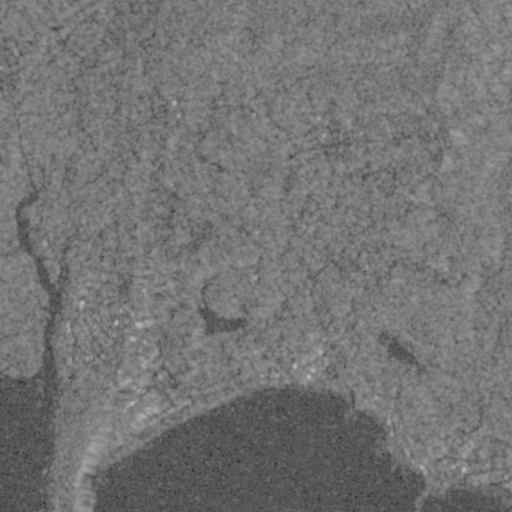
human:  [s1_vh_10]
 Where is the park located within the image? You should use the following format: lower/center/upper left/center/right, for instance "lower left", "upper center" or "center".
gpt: The park is located in the lower center of the image.
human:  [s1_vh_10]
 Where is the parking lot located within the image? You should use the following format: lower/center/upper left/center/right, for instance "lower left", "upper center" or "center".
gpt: The parking lot is located in the lower left of the image.
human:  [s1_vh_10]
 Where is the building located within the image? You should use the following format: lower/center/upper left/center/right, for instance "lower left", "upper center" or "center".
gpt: There is no building in the image.

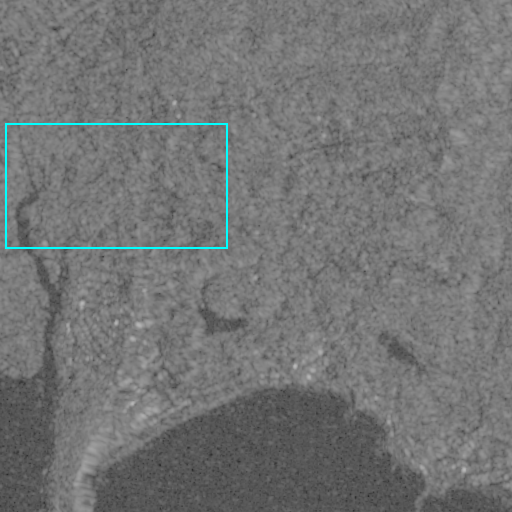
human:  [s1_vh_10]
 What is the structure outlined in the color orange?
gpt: There is no orange outline.
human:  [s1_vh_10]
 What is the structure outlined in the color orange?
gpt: There is no structure outlined in orange.